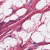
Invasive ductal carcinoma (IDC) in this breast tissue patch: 0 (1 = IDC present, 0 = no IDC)